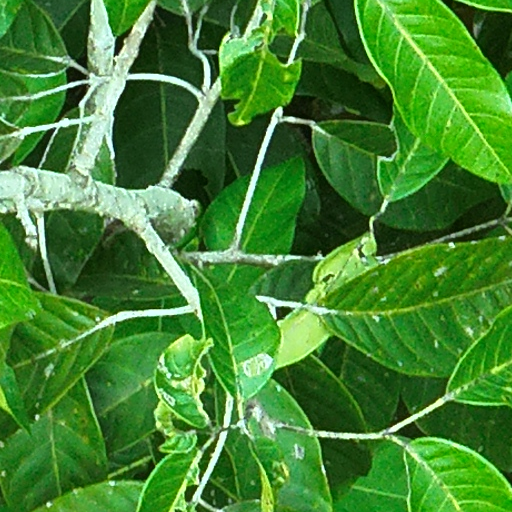
Species: Protium panamense
GBIF accepted scientific name: Protium panamense
Crown area (m\u00b2): 58.788